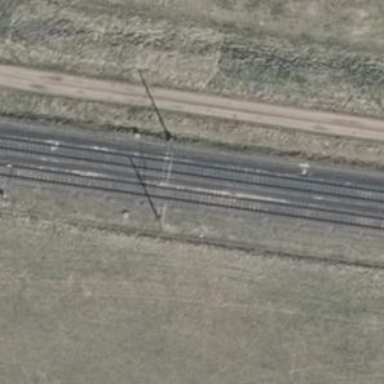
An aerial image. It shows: Railway milestone with catenary mast.